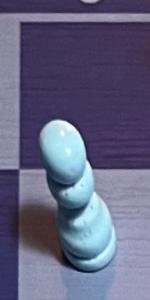
Label: Pawn_White